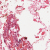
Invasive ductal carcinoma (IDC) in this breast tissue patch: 0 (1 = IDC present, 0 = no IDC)